The plot shows one second of acceleration measured on a rotor kit. Diagnose the rotating machine from this image, choosing from: normal, misalignment, unbalance, looseness.
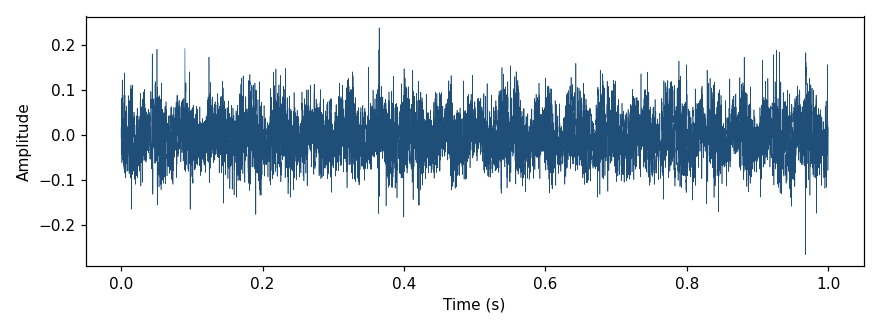
Answer: unbalance